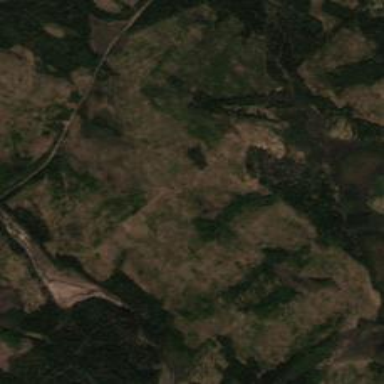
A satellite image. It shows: Clearcut area created by human activity.